Interaction volume radius: 10 \u00c5
Interaction volume height: 30 \u00c5
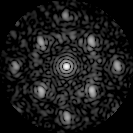
Disorder parameter: 0.4155